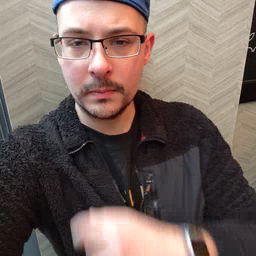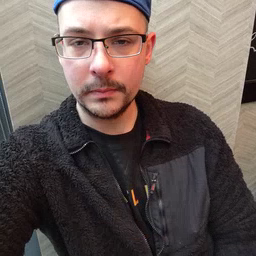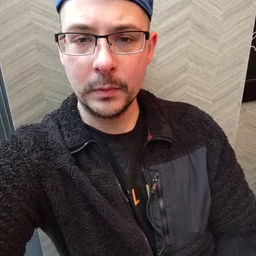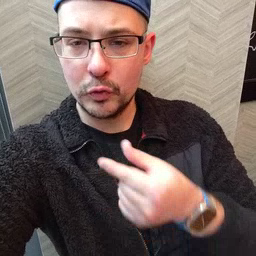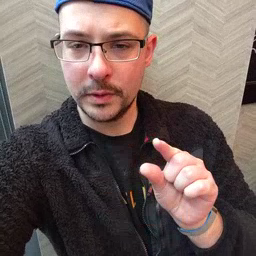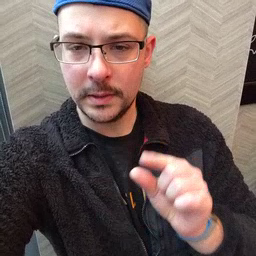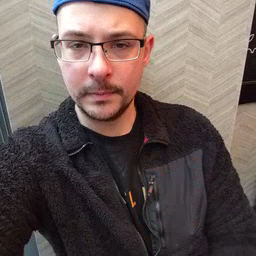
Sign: green